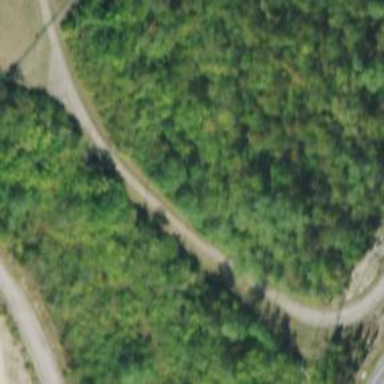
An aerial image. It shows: Path designated as bicycle road.